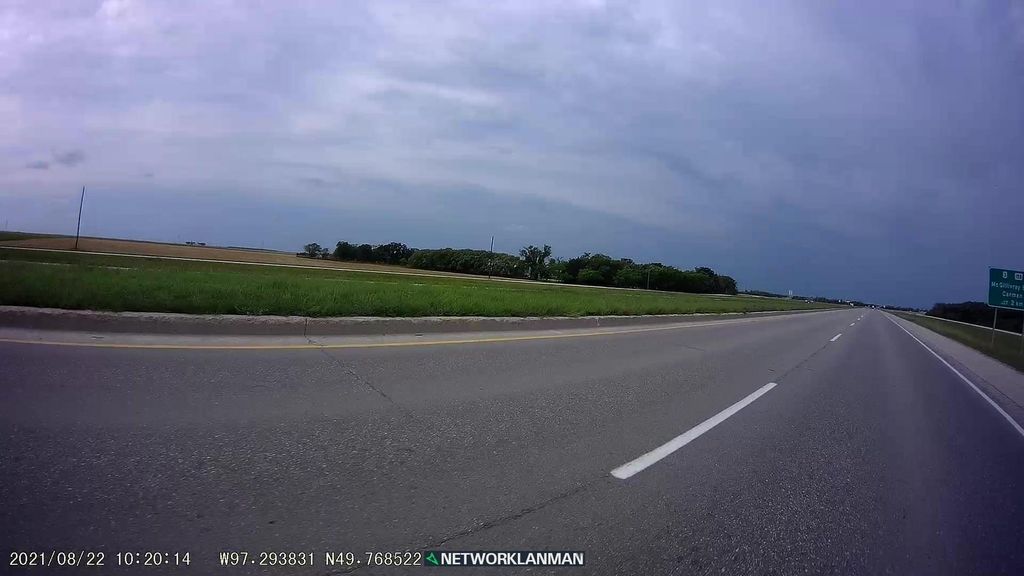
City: winnipeg